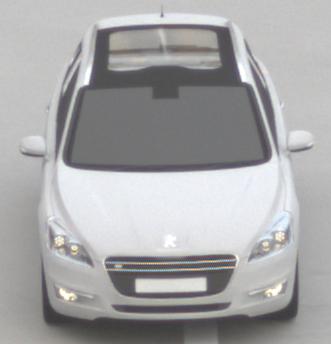
Make: Peugeot
Model: 508 SW 120 VTi
Detailed model: 508 (I) SW
Model produced from: 2011/03
Model produced until: 2014/05
Doors: 5
Color: white
Road condition: dry road
Daytime: sunrise or sunset
Contrast: low contrast